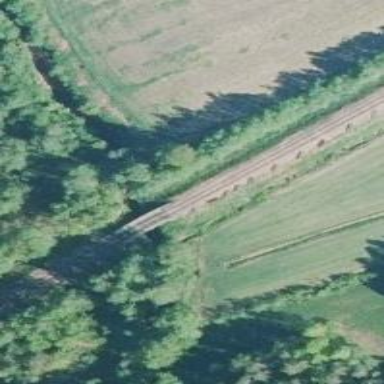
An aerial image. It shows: Bridge over railway track of class A.